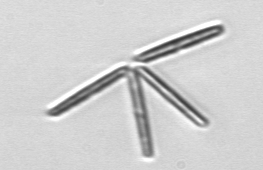
Label: Thalassionema